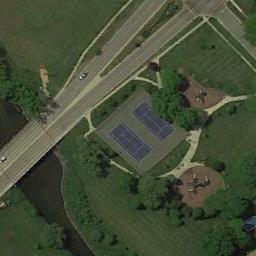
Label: tennis_court